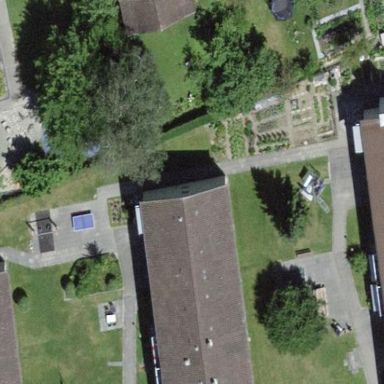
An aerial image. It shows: Gabled roof on residential building.